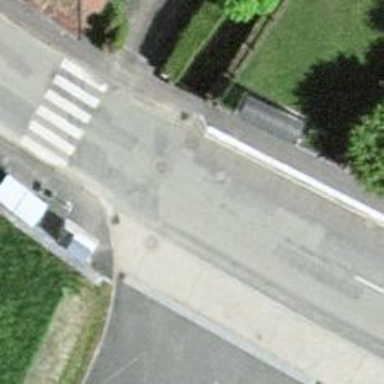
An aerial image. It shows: Bus stop with designated public transport stop position.